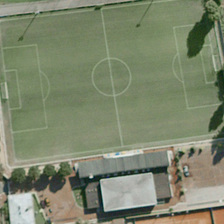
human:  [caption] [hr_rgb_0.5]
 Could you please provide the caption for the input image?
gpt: trees are casting shadows on this soccer playground next to a large room .

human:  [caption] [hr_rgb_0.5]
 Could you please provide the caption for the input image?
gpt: some sports field can be seen with two buildings and some trees around .

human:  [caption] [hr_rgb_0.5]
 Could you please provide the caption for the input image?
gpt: some sports field can be seen with two buildings and some trees around .

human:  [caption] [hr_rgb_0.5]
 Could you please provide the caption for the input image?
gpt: the footballground is next to a rectangular building .

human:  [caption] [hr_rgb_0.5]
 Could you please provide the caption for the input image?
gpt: a football field is near some green trees and two buildings .